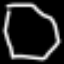
Label: octagon